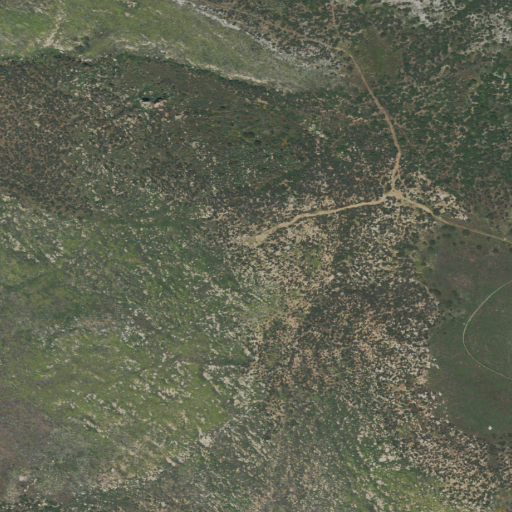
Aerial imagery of mountain in California named Mount Eden containing shrub and grassland